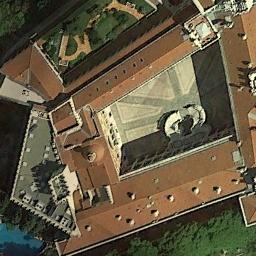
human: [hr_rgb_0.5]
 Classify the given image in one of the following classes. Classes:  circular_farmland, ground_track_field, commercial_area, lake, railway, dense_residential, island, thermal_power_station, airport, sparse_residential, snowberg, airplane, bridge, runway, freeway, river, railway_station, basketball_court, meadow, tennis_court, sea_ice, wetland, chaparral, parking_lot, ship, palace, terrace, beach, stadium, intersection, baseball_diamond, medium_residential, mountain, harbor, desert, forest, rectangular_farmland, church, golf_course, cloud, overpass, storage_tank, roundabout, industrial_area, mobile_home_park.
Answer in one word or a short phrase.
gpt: palace